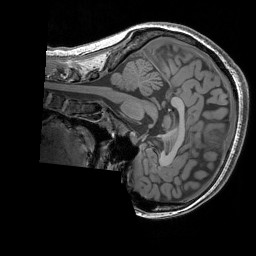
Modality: T1w
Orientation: sagittal
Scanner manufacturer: siemens
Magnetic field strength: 3 T
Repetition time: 1.83 s
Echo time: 0.00303 s